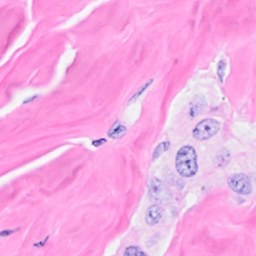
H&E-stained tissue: Breast